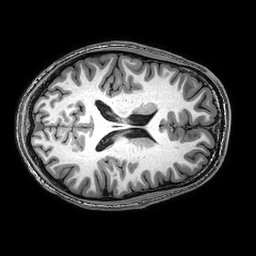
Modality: T1w
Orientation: axial
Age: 22
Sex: male
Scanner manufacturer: philips
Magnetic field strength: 3 T
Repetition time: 0.008396 s
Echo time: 0.00387 s